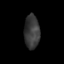
Tissue: skin
Cell type: Others
Senescence score: 0.2622
Nuclear area (px): 513
Mean DAPI intensity: 57.251